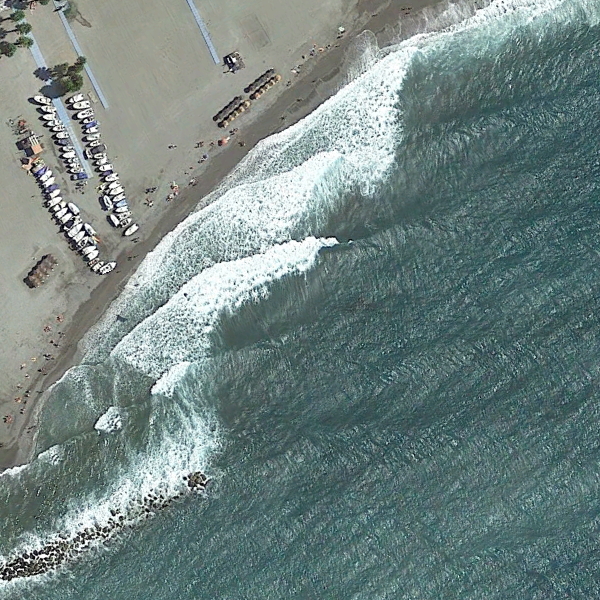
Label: Beach